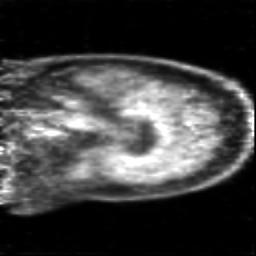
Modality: PET
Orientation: sagittal
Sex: female
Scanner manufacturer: siemens